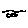
Label: fish